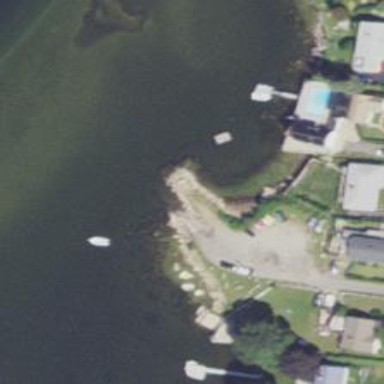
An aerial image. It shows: Slipway on leisure land.